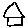
Label: house